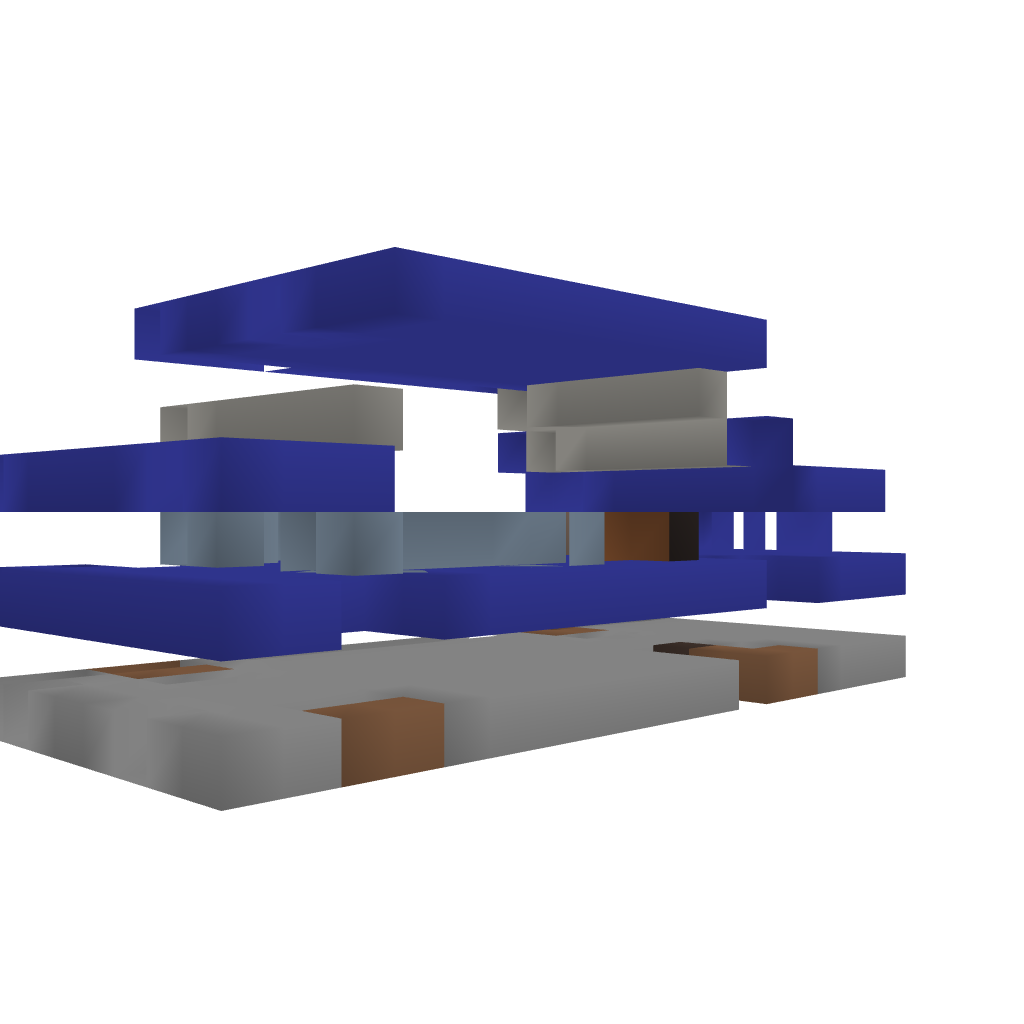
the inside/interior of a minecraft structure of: Car House